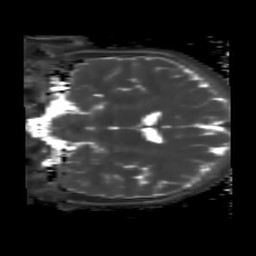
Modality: T2map
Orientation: coronal
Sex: male
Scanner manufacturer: siemens
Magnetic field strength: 3 T
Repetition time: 4 s